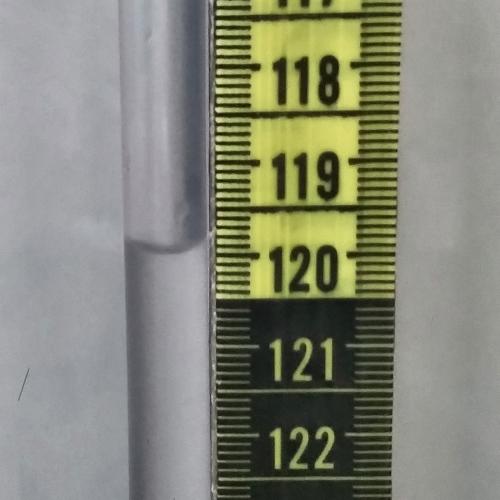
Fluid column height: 120.0 cm